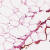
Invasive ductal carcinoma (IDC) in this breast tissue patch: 0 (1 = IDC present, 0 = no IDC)